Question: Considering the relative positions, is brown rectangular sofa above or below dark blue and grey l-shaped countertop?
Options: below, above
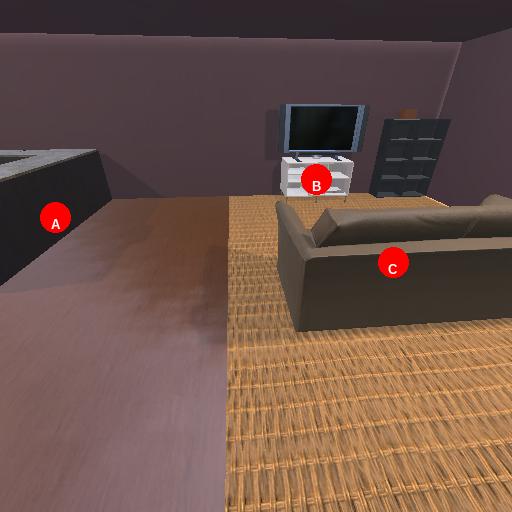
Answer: below